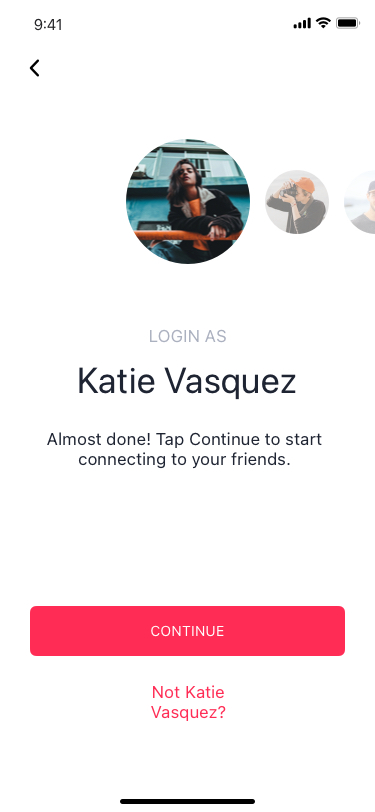
Text in this UI design:
Not Katie Vasquez?
Almost done! Tap Continue to start connecting to your friends.
Katie Vasquez
Login as